Field crop: tomato
Growth stage: 1
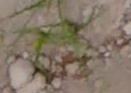
Species: cyperus